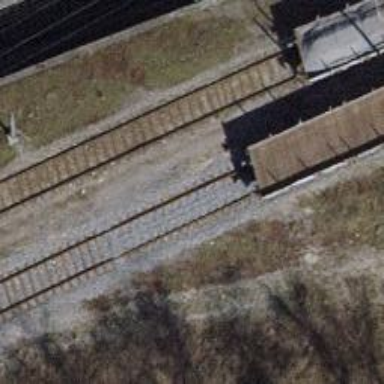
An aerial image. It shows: Rail yard with electrified contact lines for the railway.